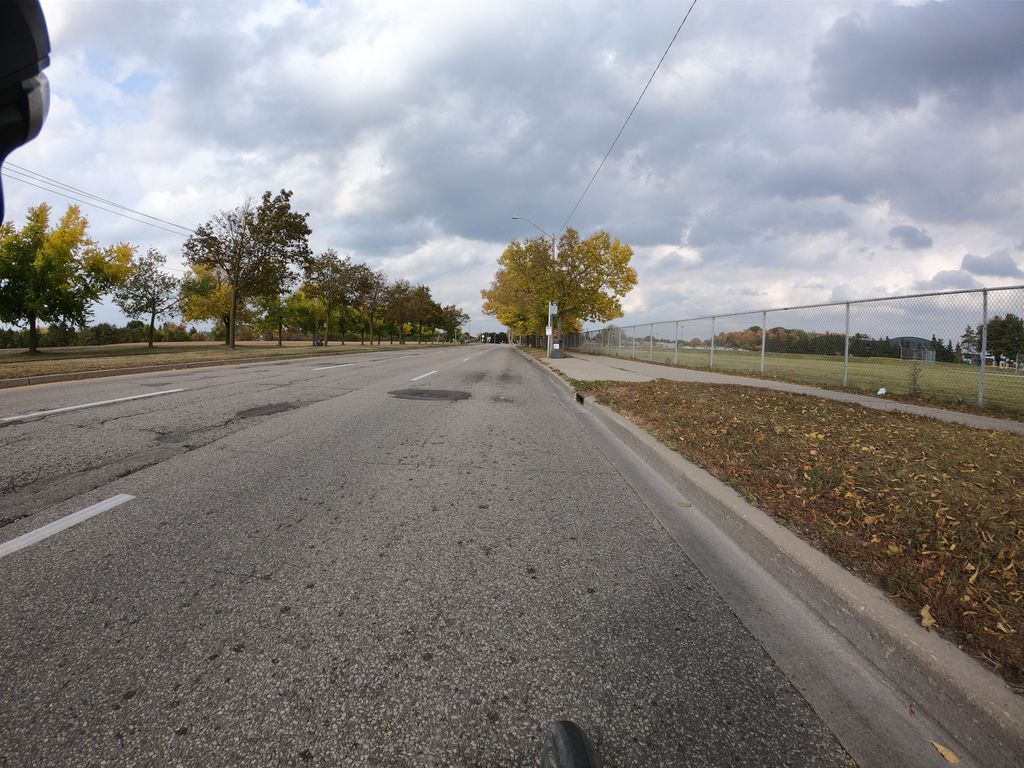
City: kitchener-waterloo